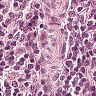
Metastatic tissue present: no